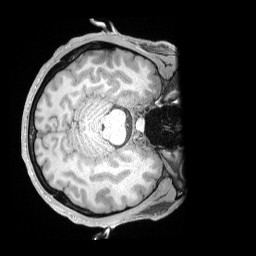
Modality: T1w
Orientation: axial
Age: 35
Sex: male
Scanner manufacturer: siemens
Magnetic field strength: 3 T
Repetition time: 2 s
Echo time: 0.00211 s